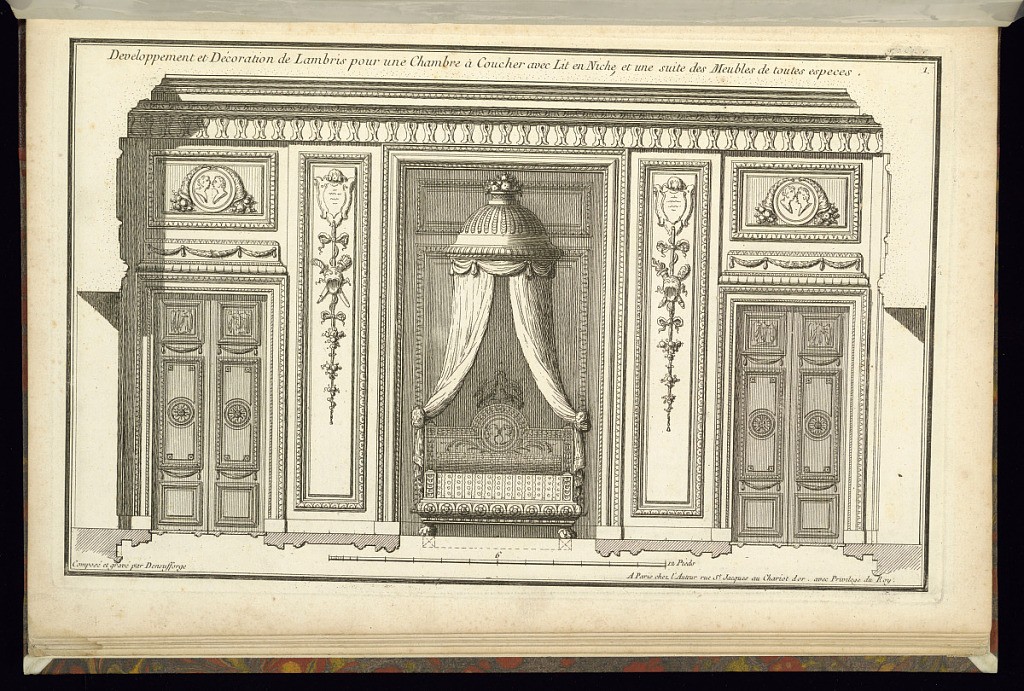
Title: Developpement et Décoration de Lambris pour une Chambre à Coucher avec Lit en Niche et une suite des Meubles de toutes especes
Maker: Jean-François de Neufforge, Flemish, 1714–1791
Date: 1768
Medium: Engraving on paper
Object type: Print
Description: Design for a bedroom with a bed placed in a niche and surrounded by panels decorated with ornament motifs including trophies, garland, lamb tongue, bead course, ribbon twist, portrait medallions, cornucopia, reliefs inspired from antiquity. The plate is signed and numbered.